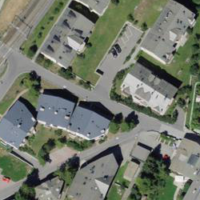
EUNIS habitat code: 54
Species observed at this site:
Sciurus vulgaris